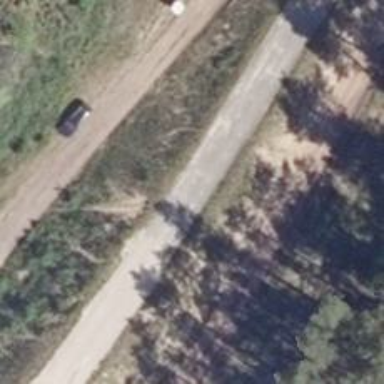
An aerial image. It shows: Unclassified road with asphalt surface.